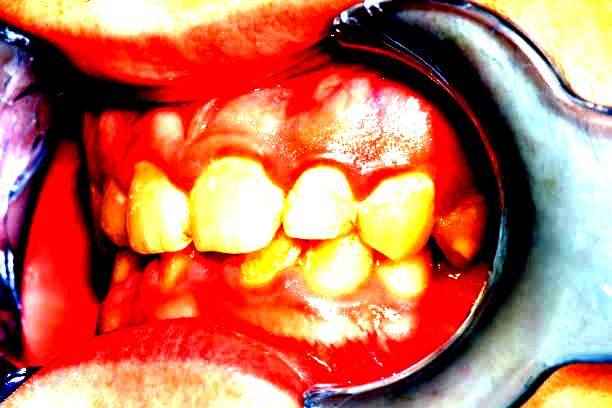
Condition: Gingivitis